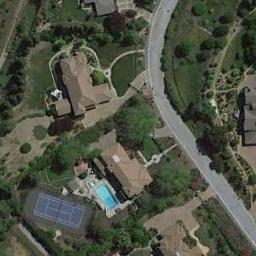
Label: tennis_court